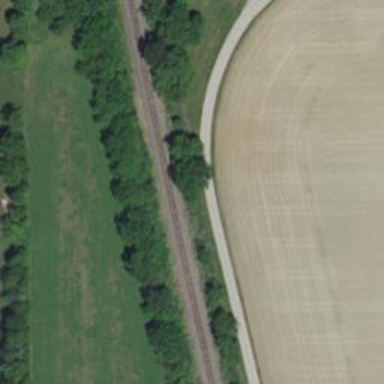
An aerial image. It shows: Railway track.